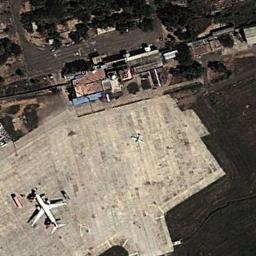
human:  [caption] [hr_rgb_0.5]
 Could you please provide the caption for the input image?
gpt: An airplane parked on an open lot with many buildings and trees next to it .

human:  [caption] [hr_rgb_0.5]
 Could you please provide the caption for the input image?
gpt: There are a big plane and a small plane in the middle of the grass and buildings .

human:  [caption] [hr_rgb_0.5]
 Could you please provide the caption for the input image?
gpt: A white aircraft was parked on the ground .

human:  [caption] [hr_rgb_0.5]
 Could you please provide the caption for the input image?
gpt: A plane parked on the open area while the lawn and buildings beside .

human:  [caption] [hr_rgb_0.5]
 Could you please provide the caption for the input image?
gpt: An airplane is in the parking lot between the building and the lawn .